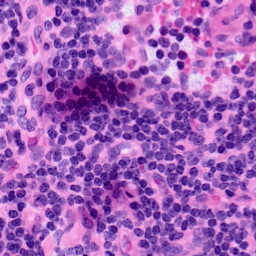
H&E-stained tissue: LymphNode